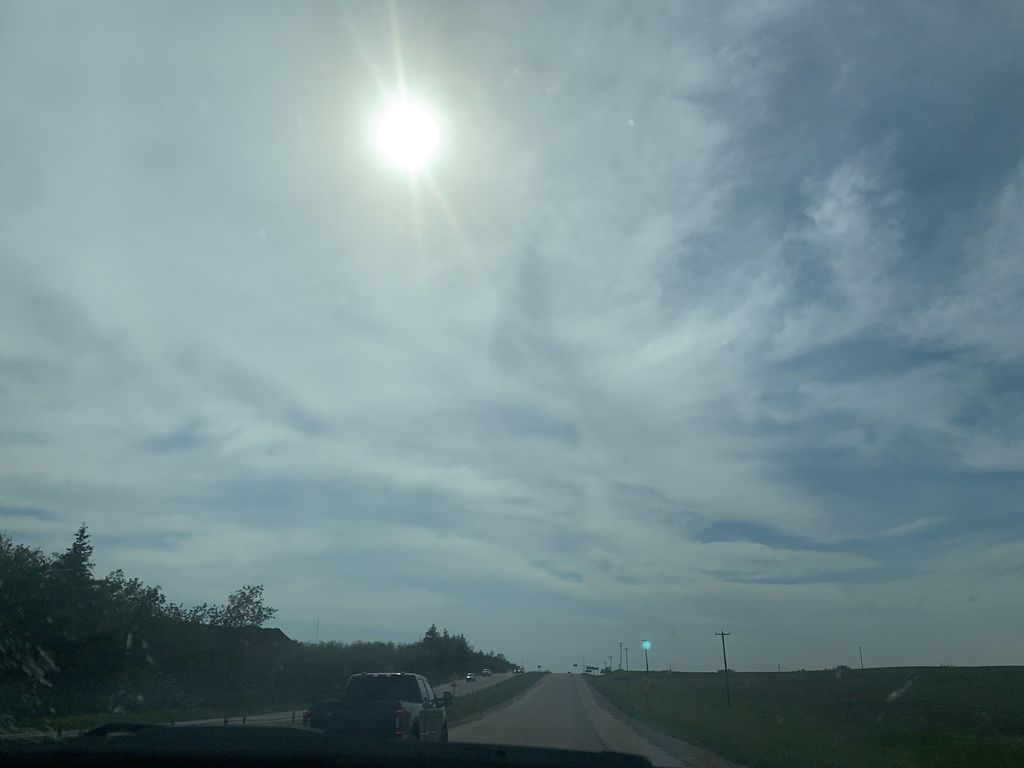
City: edmonton